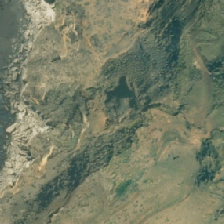
Land cover: grose_broom